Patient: sex M, age 70
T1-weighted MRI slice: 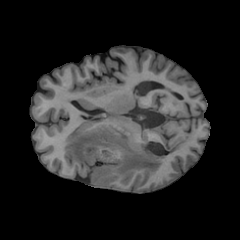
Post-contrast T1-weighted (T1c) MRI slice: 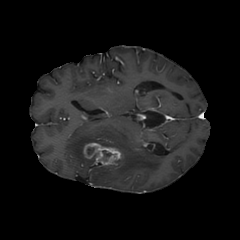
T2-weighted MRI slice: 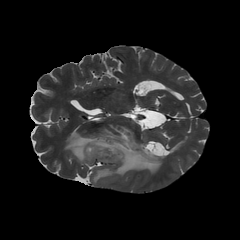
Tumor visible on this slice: yes
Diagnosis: Glioblastoma, IDH-wildtype
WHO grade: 4